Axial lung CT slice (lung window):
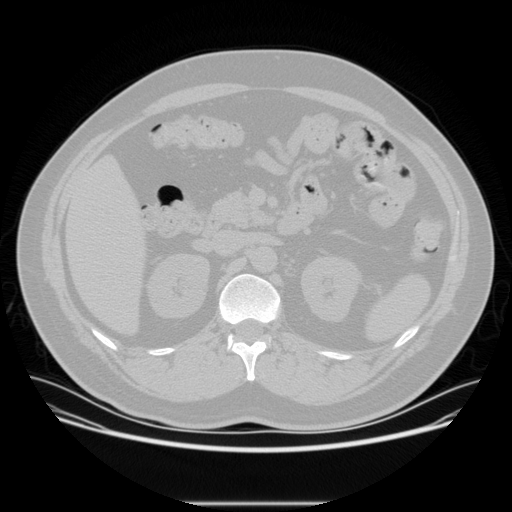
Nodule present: no